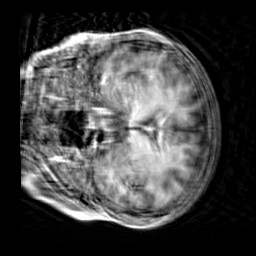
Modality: T1w
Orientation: coronal
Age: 25
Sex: female
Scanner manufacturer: siemens
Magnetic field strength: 3 T
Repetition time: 2.3 s
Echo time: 0.00303 s